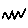
Label: zigzag